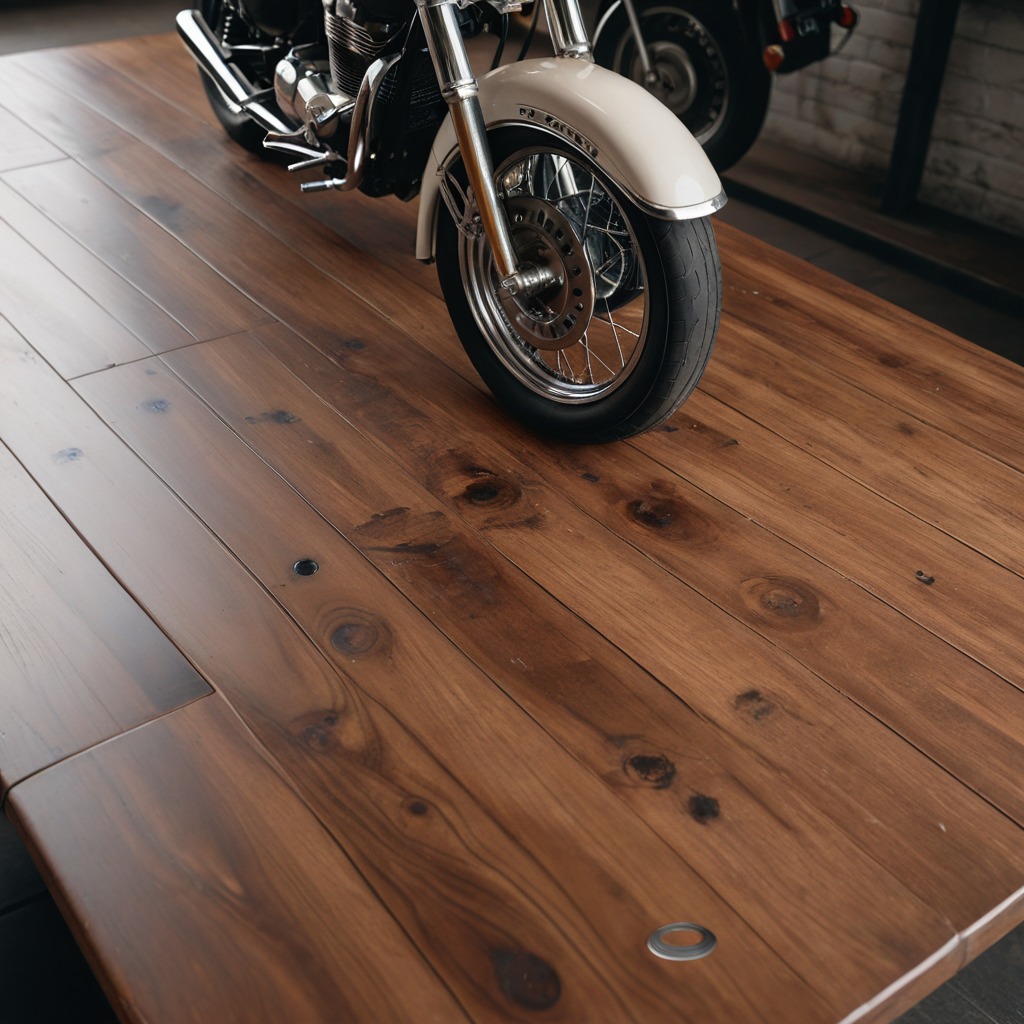
A flat metal washer is lying on the oil-spilled wooden table in a vintage motorcycle garage.